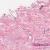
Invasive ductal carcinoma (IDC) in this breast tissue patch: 0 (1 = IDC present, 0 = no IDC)